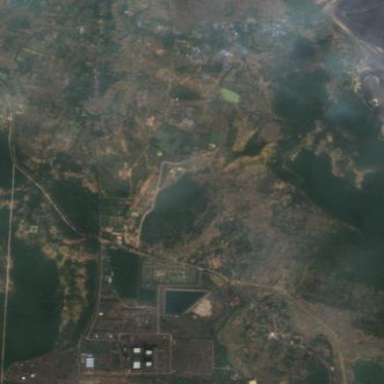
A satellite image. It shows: Industrial area with coal-fired plant.